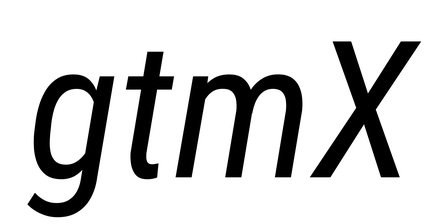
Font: Roboto-Italic_Condensed_Italic